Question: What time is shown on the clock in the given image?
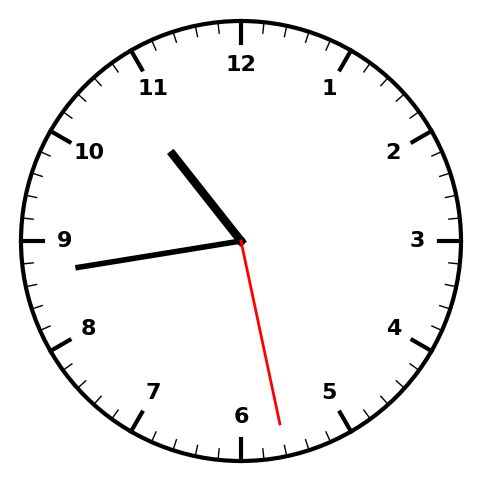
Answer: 10:43:28